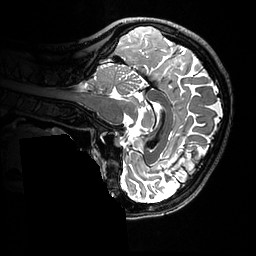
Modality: T2w
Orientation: sagittal
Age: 33
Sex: female
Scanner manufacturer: ge
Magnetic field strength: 3 T
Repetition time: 3.202 s
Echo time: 0.06609 s